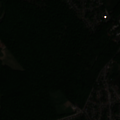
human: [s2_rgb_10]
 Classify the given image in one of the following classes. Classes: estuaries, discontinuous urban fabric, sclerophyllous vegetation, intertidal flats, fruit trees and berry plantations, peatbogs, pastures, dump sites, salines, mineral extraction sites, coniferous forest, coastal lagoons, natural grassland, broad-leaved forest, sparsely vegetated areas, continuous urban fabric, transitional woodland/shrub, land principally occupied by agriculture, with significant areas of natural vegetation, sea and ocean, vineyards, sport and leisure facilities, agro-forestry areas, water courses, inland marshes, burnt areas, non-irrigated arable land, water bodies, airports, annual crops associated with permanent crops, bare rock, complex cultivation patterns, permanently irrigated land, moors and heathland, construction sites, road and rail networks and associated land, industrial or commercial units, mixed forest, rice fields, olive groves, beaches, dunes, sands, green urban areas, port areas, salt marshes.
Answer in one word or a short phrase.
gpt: discontinuous urban fabric, complex cultivation patterns, land principally occupied by agriculture, with significant areas of natural vegetation, broad-leaved forest